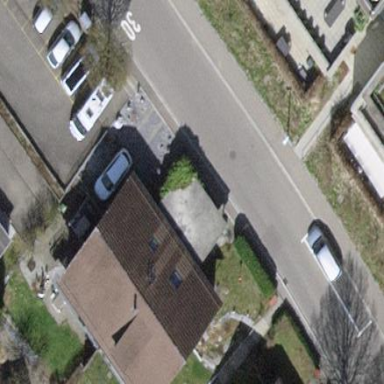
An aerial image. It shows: Building with tiled roof.